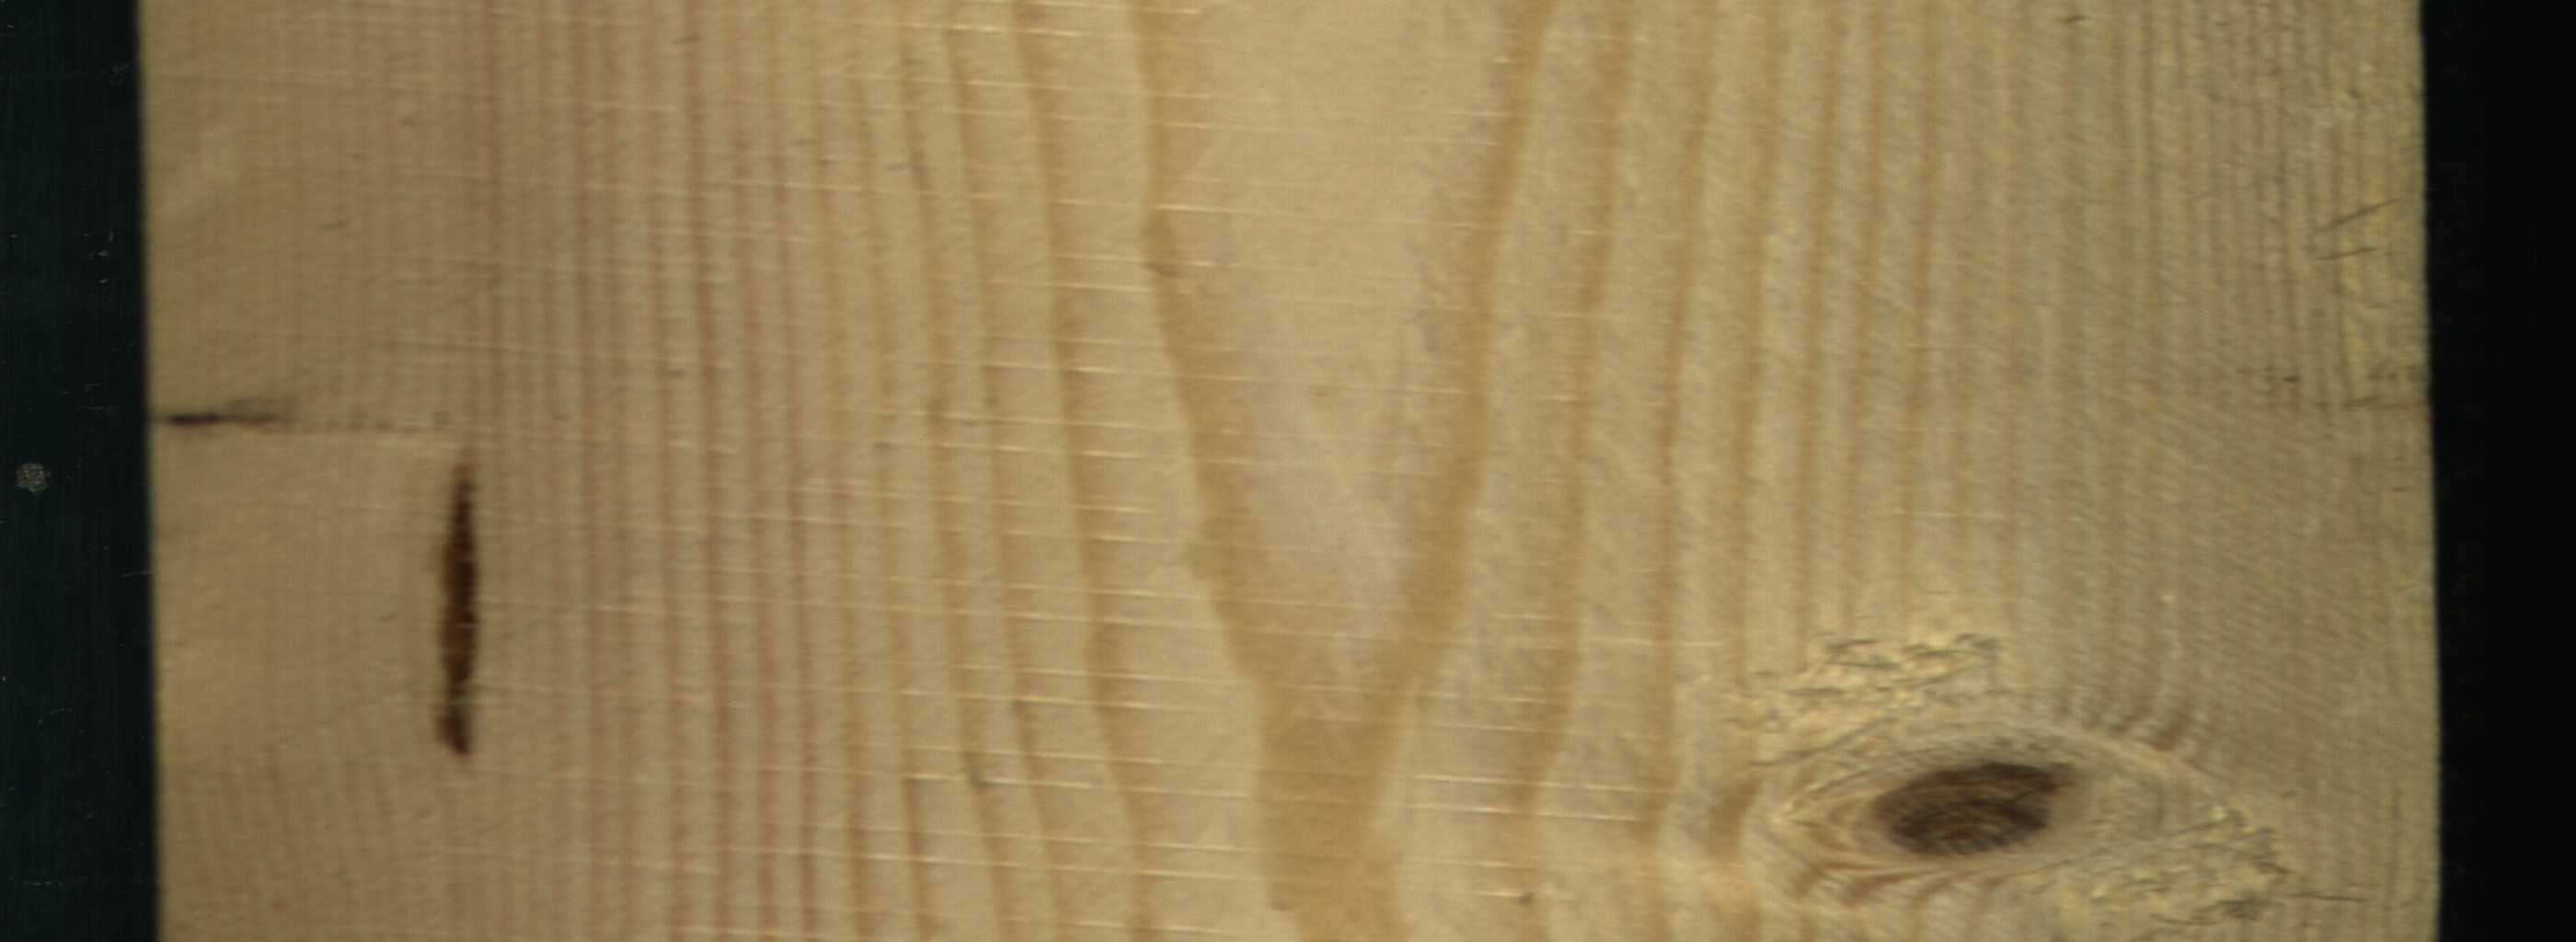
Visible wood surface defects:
resin
Dead_Knot